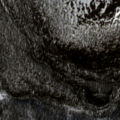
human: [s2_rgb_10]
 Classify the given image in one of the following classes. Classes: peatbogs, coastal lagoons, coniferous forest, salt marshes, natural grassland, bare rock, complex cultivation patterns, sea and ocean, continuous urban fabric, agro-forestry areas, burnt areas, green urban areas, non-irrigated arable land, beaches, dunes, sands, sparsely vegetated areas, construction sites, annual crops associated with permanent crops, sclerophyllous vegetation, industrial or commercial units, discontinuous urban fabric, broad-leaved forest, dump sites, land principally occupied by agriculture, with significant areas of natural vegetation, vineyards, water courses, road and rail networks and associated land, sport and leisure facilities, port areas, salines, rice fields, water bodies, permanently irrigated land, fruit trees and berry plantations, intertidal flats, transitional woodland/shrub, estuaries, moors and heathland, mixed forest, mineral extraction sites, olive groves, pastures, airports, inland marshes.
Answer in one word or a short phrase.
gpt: coniferous forest, moors and heathland